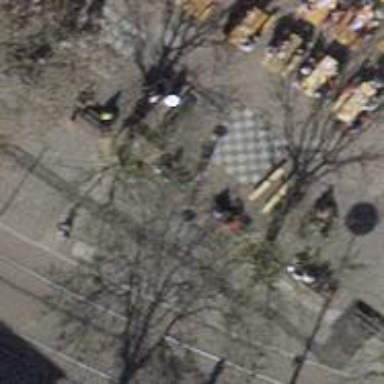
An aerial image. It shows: Bench for seating.